Field crop: maize
Growth stage: 2
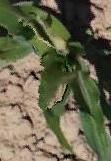
Species: maize